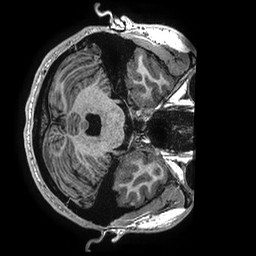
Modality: T1w
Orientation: axial
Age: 24
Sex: male
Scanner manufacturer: ge
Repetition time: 0.00733 s
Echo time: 0.003 s